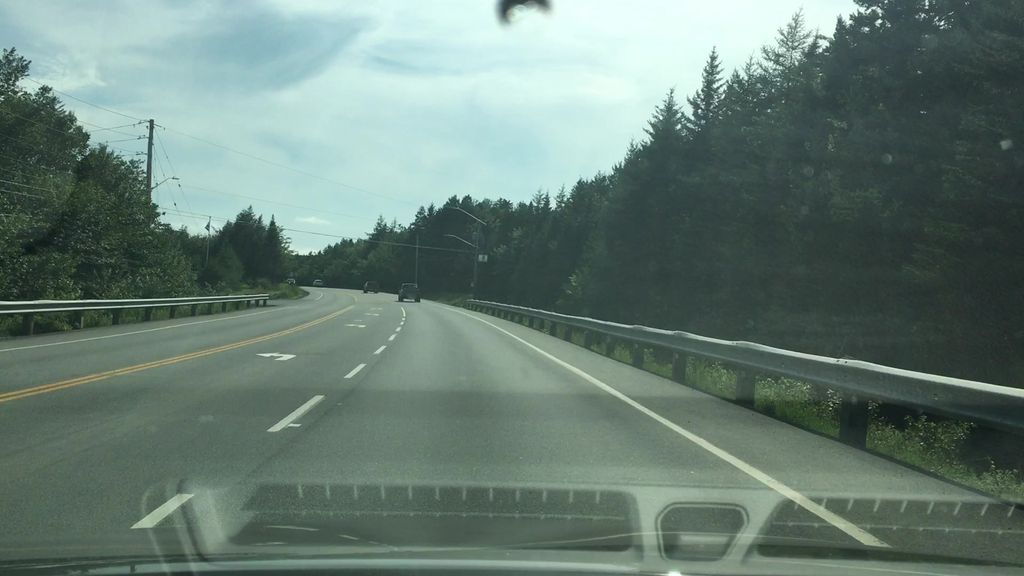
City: halifax